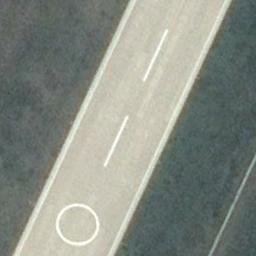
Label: runway